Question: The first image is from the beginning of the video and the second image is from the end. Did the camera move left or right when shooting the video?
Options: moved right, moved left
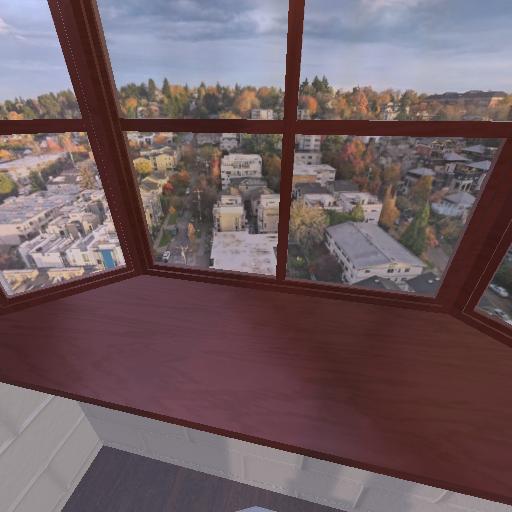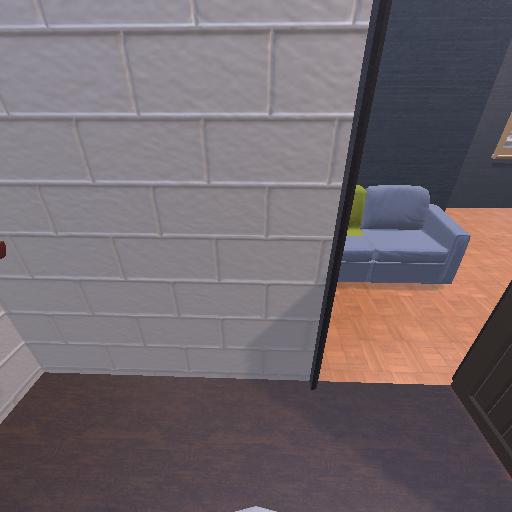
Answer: moved right